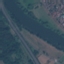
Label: River